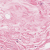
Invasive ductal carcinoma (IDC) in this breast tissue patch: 0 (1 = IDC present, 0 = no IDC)